Interaction volume radius: 10 \u00c5
Interaction volume height: 15 \u00c5
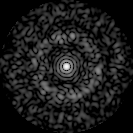
Disorder parameter: 0.8498